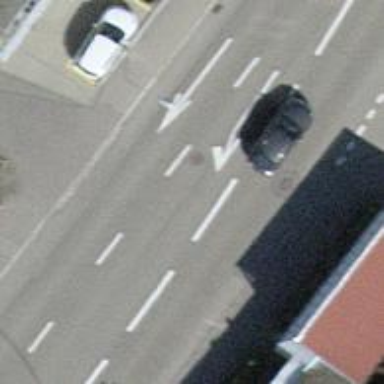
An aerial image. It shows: Smooth asphalt road in residential area.